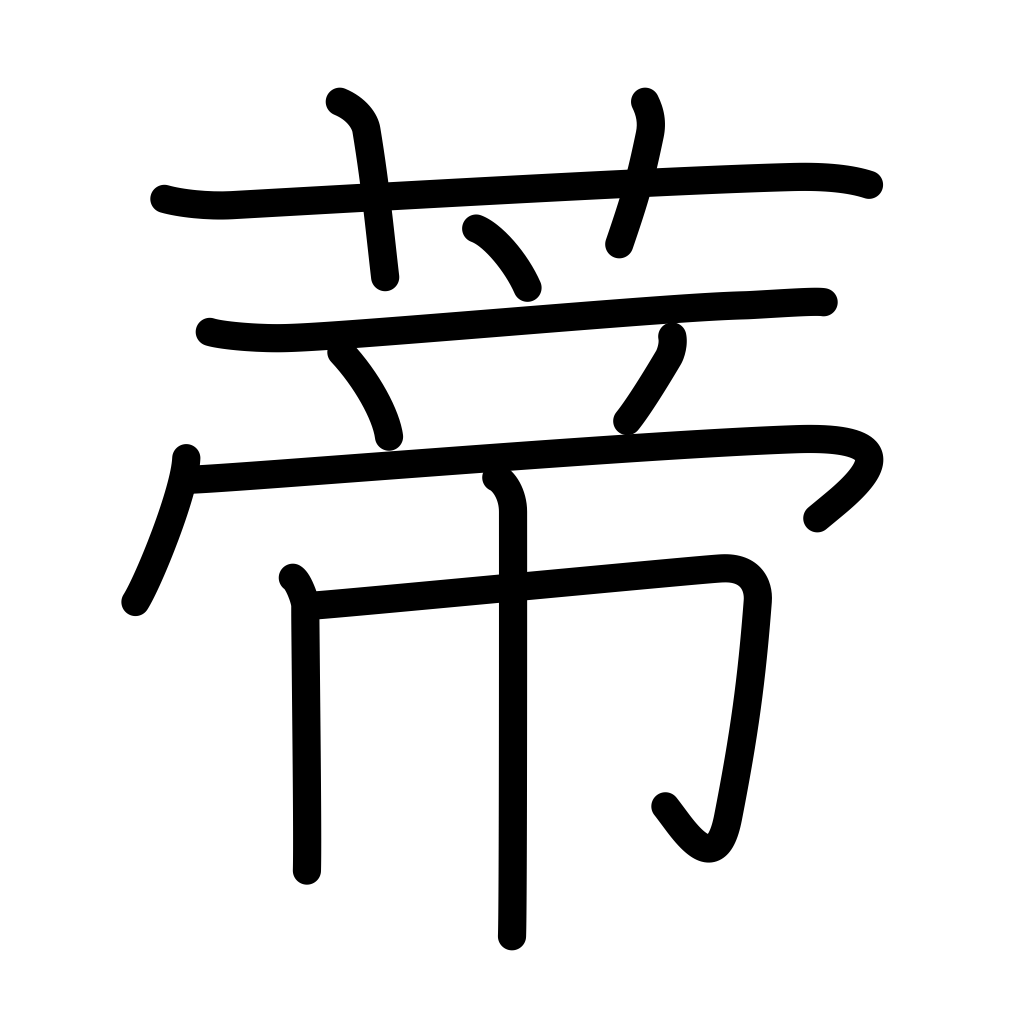
Meaning: peduncle, stem of plants